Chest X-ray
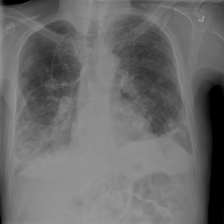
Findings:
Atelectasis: negative
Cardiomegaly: negative
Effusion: negative
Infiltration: positive
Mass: negative
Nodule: negative
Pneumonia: negative
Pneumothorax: positive
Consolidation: negative
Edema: negative
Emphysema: negative
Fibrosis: negative
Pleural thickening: negative
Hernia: negative